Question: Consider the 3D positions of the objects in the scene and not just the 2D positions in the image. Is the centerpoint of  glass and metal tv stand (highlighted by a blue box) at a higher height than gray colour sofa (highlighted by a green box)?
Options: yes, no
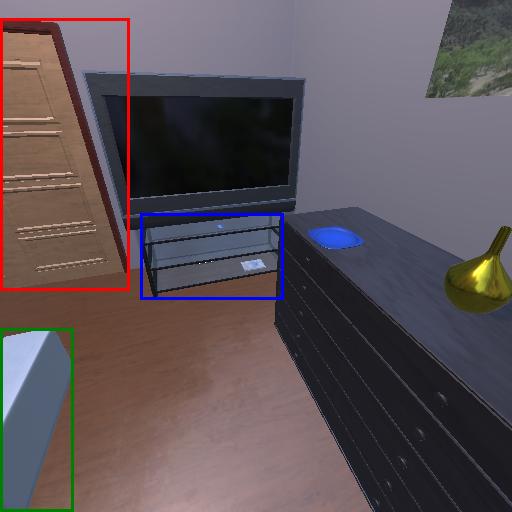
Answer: yes